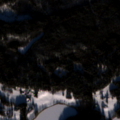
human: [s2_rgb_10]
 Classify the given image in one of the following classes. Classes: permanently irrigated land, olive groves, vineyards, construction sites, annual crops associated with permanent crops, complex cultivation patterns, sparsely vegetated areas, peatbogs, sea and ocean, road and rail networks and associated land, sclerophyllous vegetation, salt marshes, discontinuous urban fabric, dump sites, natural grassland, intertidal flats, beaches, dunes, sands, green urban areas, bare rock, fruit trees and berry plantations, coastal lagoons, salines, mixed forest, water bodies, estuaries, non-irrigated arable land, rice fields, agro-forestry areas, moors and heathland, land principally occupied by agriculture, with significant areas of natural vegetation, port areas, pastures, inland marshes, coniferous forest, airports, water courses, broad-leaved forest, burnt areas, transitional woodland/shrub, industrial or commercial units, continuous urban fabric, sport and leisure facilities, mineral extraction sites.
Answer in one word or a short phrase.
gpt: land principally occupied by agriculture, with significant areas of natural vegetation, coniferous forest, mixed forest, water bodies